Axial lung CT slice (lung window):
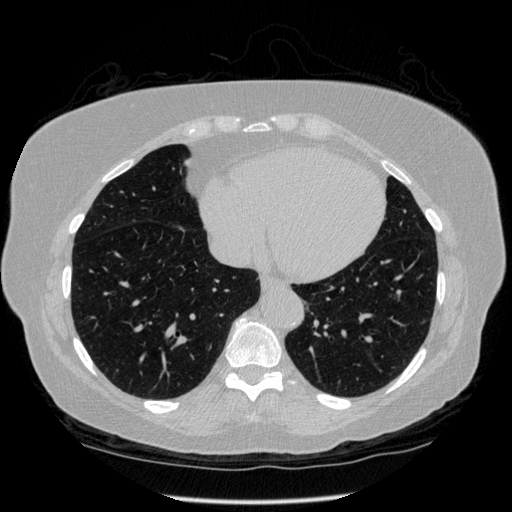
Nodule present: no